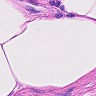
Metastatic tissue present: no